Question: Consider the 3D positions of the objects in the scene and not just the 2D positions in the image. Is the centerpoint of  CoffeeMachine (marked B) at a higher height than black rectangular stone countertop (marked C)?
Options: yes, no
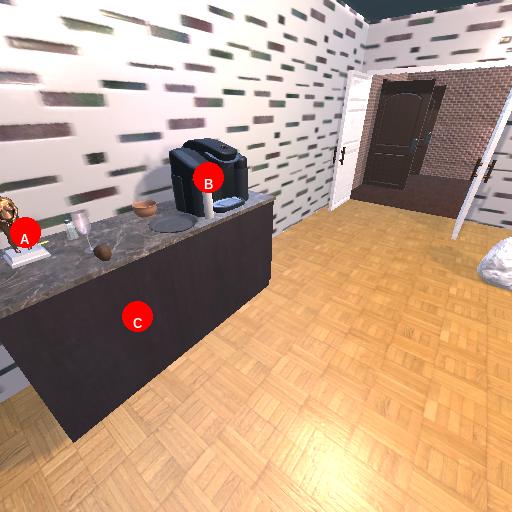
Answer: yes